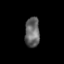
Tissue: skin
Cell type: Epithelial cells
Senescence score: 0.2674
Nuclear area (px): 433
Mean DAPI intensity: 101.642